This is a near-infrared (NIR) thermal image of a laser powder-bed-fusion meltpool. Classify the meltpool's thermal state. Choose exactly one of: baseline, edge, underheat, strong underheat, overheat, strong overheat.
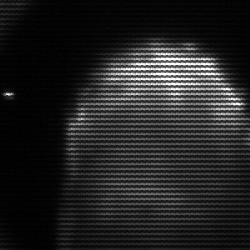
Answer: edge